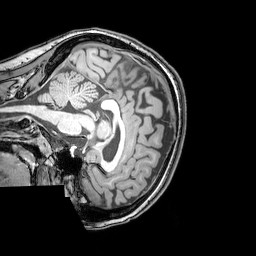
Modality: T1w
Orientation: sagittal
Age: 22
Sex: female
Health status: healthy
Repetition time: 0.081 s
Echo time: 0.037 s